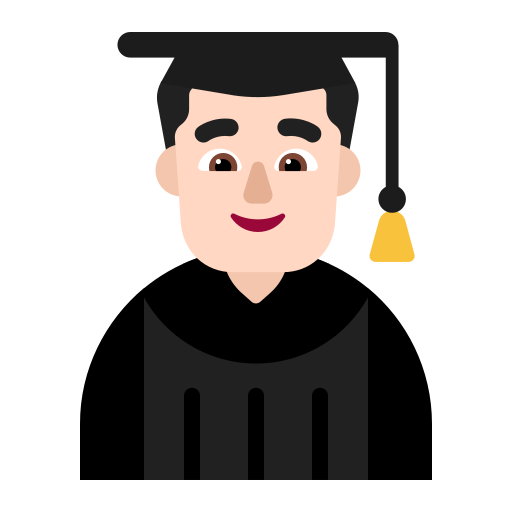
man student flat light